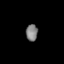
Tissue: skin
Cell type: Epithelial cells
Senescence score: 0.6815
Nuclear area (px): 193
Mean DAPI intensity: 126.15